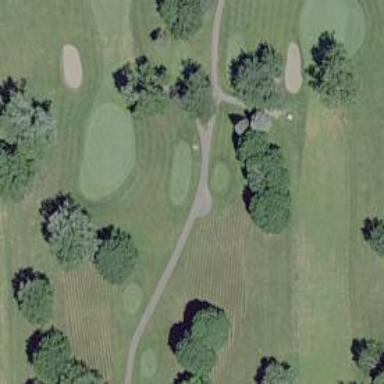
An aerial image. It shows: Path designated for golf carts.